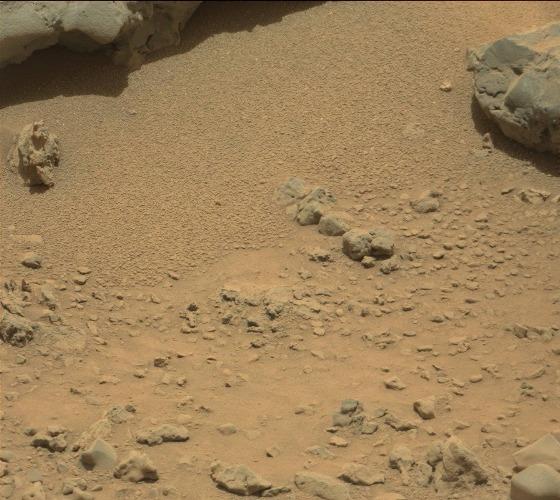
Terrain classes present: Bedrock, Gravel / Sand / Soil, Rock, Shadow